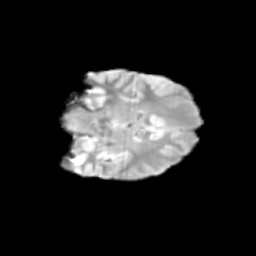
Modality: T2w
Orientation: coronal
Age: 10
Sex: female
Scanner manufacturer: siemens
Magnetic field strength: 3 T
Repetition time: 3.8 s
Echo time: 0.07 s